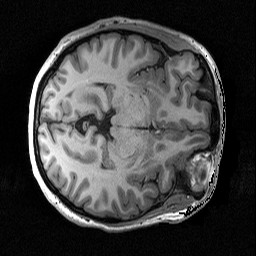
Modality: T1w
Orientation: axial